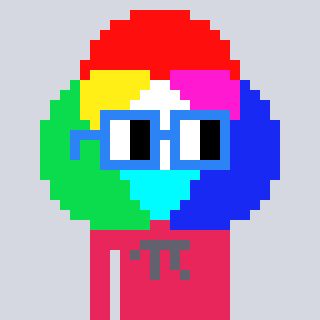
a pixel art character with square blue glasses, a color circle-shaped head and a redpinkish-colored body on a cool background